Question: I really need some help with the following:
I have an HTML grid, in which at the left side the objects are shown and for each object a row on the right:

What I want is with jQuery: for each object on the left, 8 items should be added in a row at the right side.
jQuery code so far:
'''
var items = [],
element = $('<div class="item"></div>');
row = $("<div class='row'></div>");
for (var i = 0; i < 8; i++) { //clone the element in the loop
items.push(element.clone());
}
$(".rightside").append(items);
'''
<URL>
So the rows with the items should be build dynamicly with jQuery.
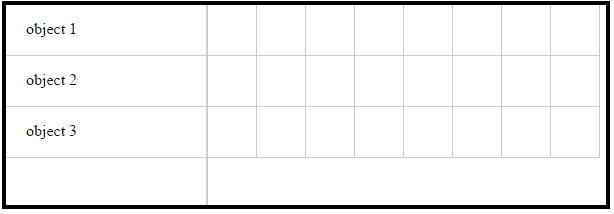
Answer: Use '.each()' to iterate over '.object' elements.
'''
$('.object').each(function(){
element = $('<div class="item"></div>');
row = $("<div class='row'></div>");
for(i=0;i<8;i++){
row.append(element.clone());
}
$('.rightside').append(row)
});
'''
<URL>